Field crop: maize
Growth stage: 2
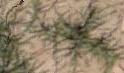
Species: salsola